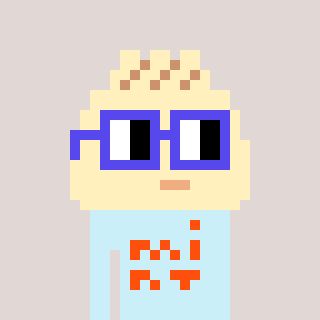
a pixel art character with square blue glasses, a porkbao-shaped head and a cold-colored body on a warm background